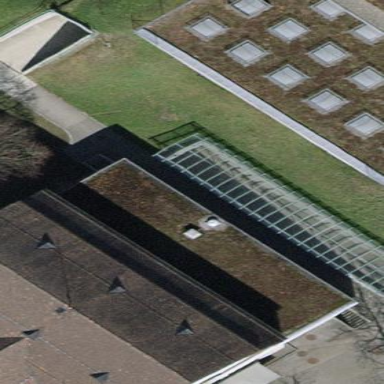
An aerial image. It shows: View of roof of building.